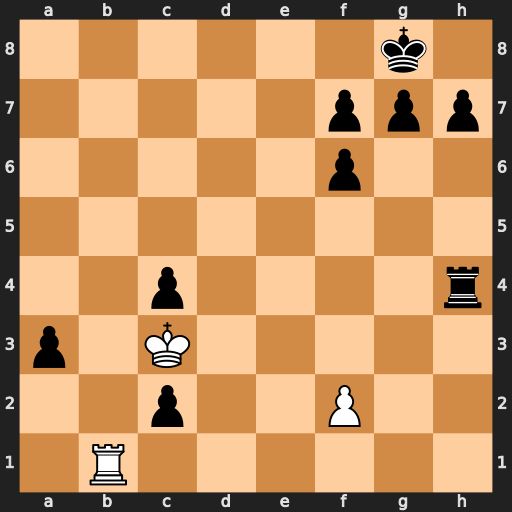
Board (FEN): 6k1/5ppp/5p2/8/2p4r/p1K5/2p2P2/1R6
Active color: w
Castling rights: -
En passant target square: -
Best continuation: Rb8#